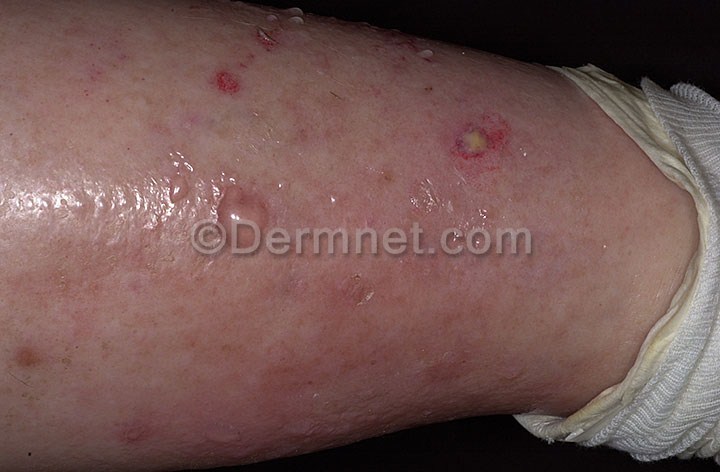
Disease: Bullous Disease Photos